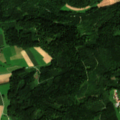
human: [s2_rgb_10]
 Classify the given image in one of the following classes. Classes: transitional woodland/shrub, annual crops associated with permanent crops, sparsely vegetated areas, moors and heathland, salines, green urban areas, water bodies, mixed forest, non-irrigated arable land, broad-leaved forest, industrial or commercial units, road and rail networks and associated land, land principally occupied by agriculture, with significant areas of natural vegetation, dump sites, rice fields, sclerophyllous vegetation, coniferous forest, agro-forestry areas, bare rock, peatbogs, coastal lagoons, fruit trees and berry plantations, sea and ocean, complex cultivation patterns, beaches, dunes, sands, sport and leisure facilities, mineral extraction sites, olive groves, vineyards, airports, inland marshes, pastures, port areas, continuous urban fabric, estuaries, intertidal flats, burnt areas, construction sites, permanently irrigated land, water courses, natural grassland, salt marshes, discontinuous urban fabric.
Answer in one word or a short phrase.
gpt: non-irrigated arable land, complex cultivation patterns, mixed forest